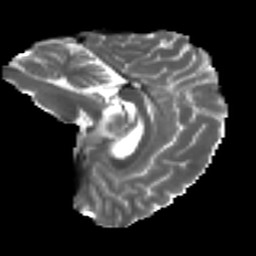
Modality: T2w
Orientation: sagittal
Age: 33
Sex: male
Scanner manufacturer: ge
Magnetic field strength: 3 T
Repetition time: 7.8 s
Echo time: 0.0606 s